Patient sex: M
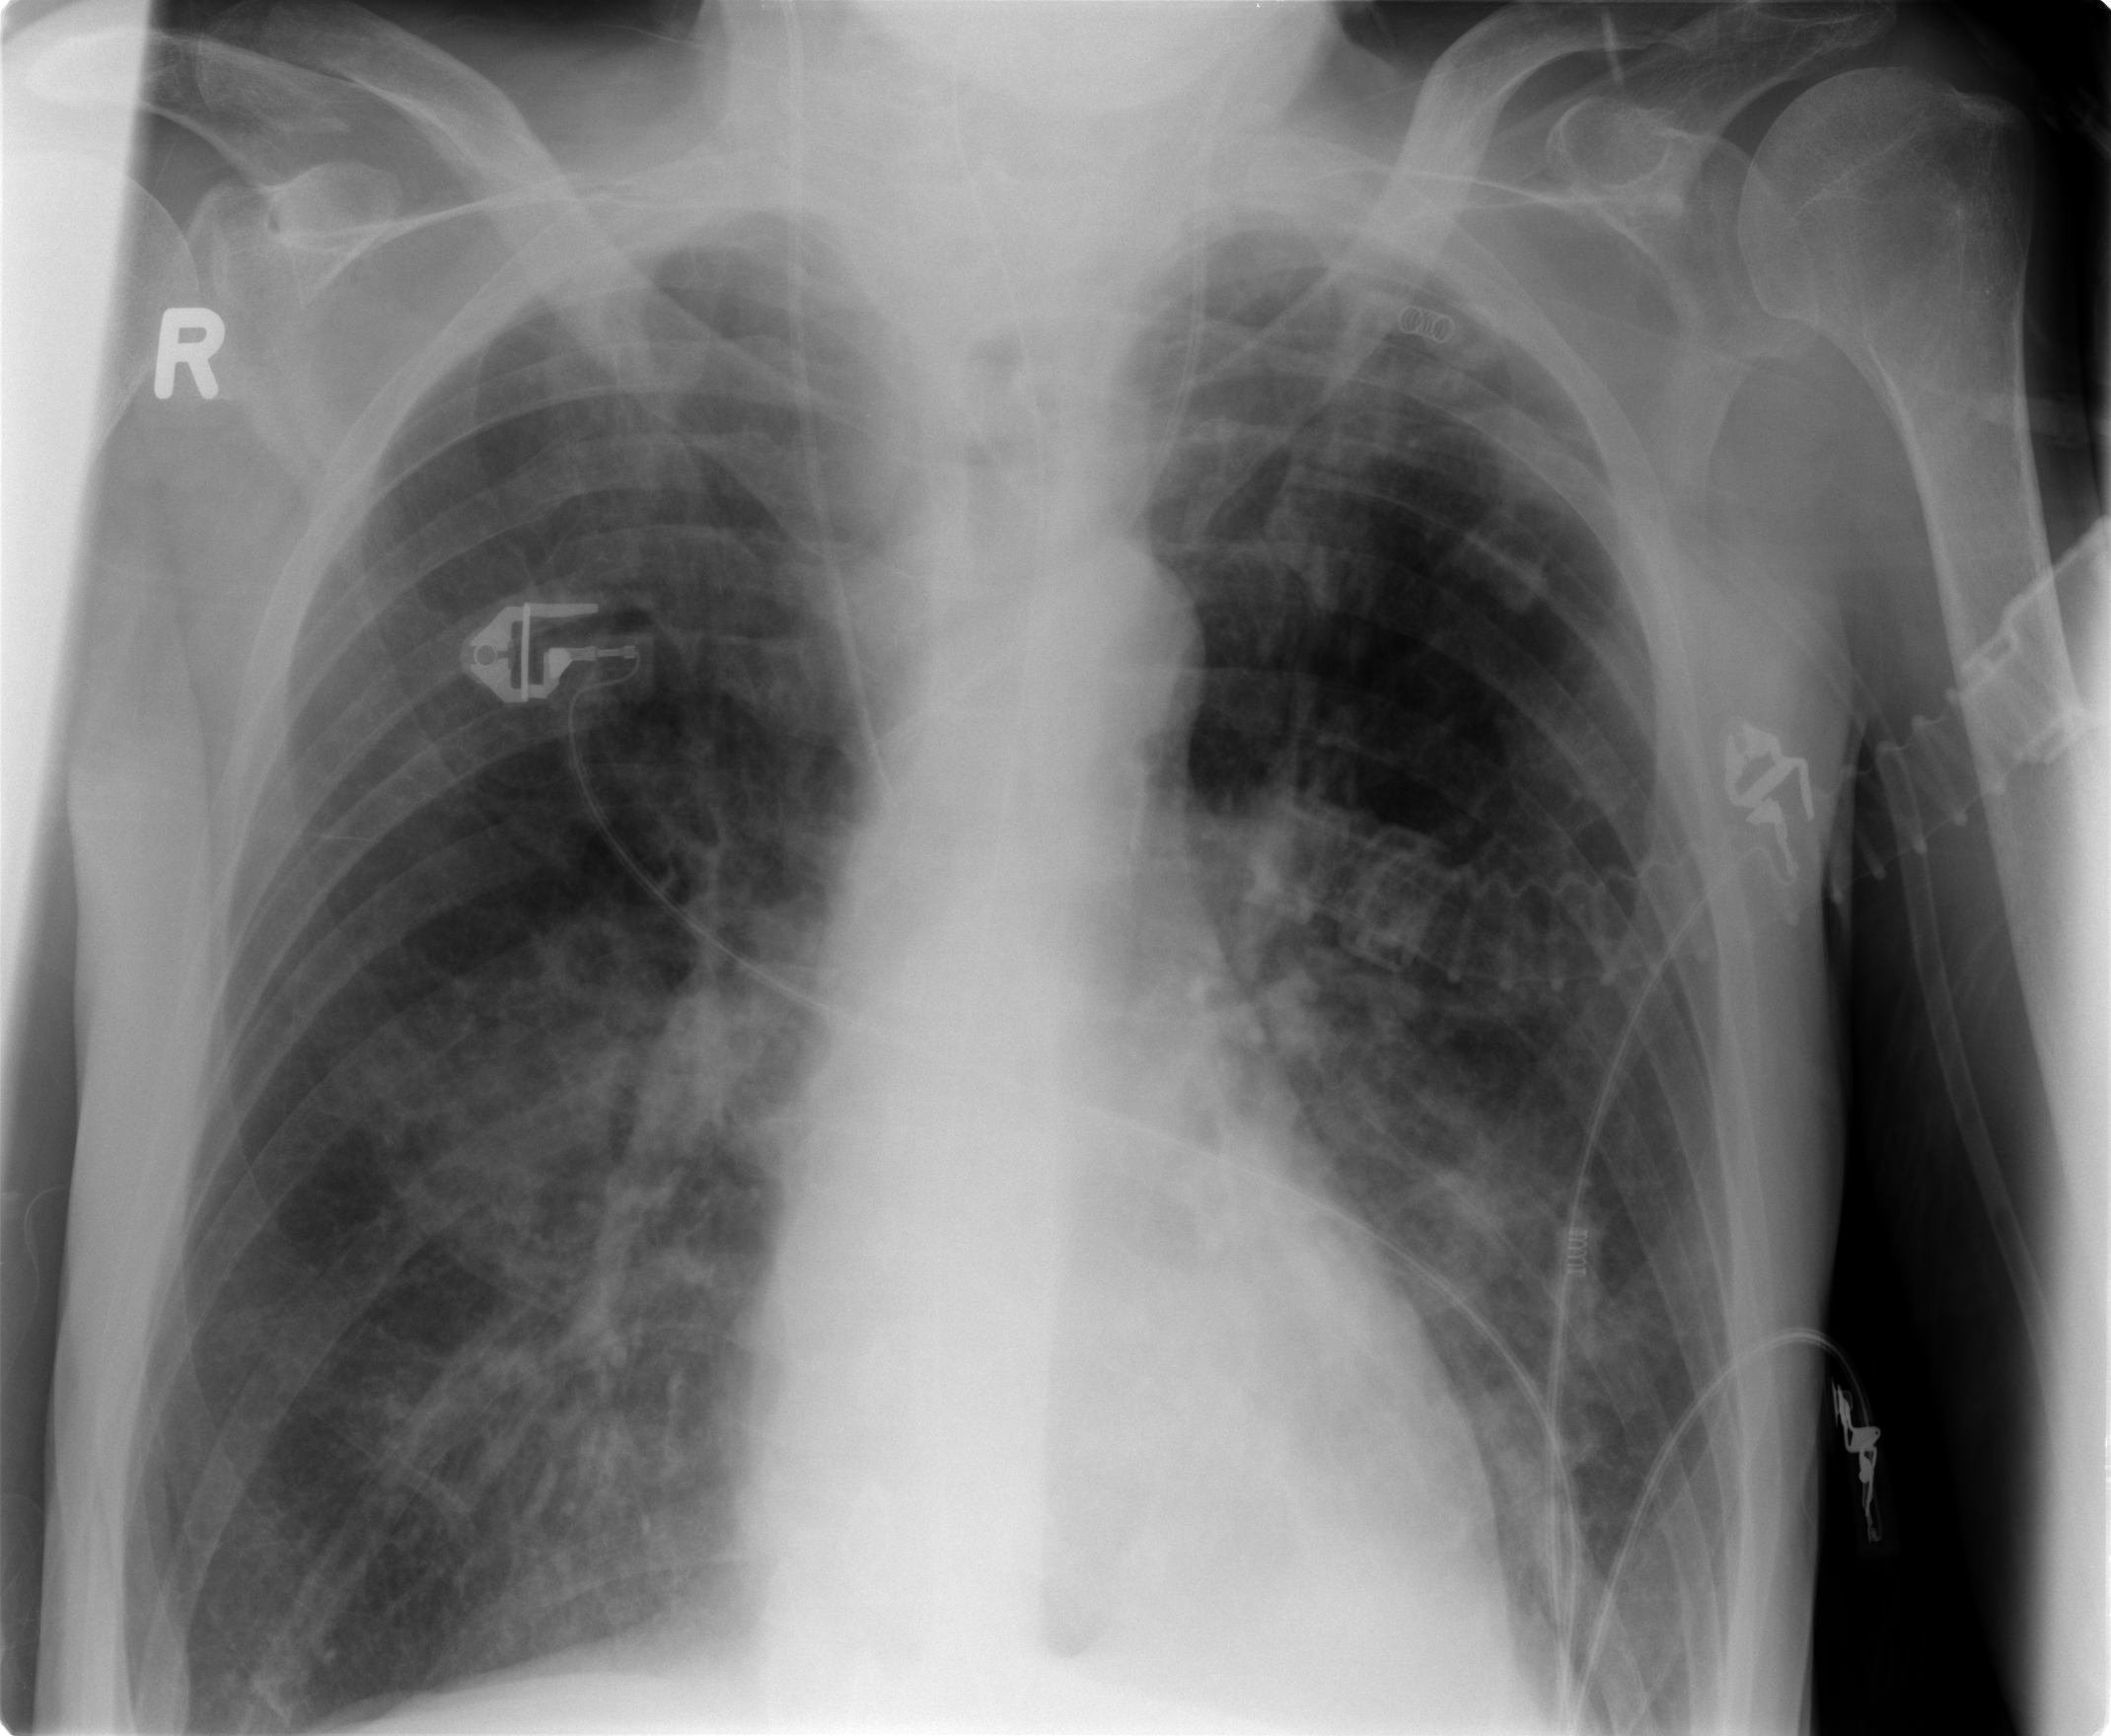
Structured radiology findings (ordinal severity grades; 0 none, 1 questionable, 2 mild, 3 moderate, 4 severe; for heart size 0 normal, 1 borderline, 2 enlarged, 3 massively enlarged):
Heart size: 0
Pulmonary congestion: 2
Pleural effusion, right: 1
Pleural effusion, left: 1
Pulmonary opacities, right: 2
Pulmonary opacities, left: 1
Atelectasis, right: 2
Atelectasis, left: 2